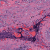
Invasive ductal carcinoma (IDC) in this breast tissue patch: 0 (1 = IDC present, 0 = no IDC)